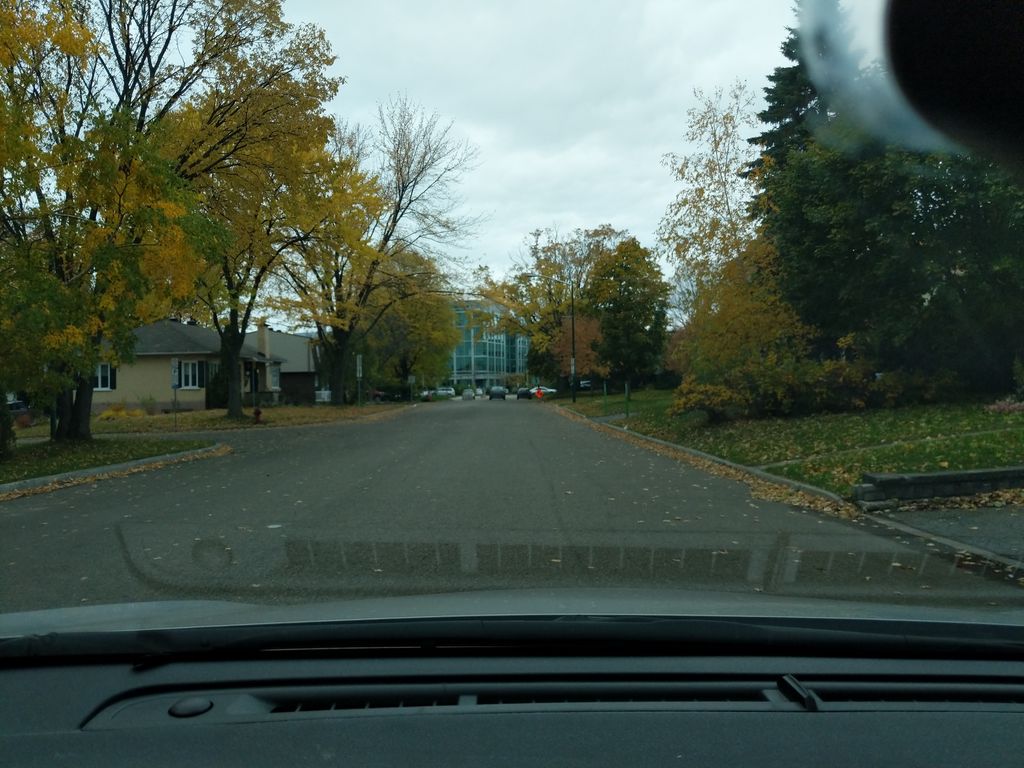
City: quebec_city